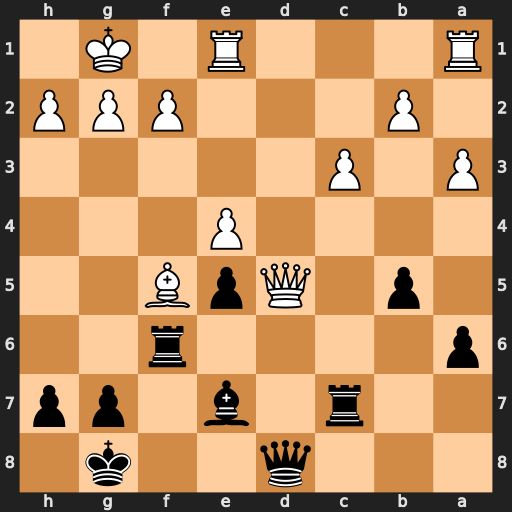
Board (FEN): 3q2k1/2r1b1pp/p4r2/1p1QpB2/4P3/P1P5/1P3PPP/R3R1K1
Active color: b
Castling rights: -
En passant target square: -
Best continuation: Qxd5 exd5 Rxf5